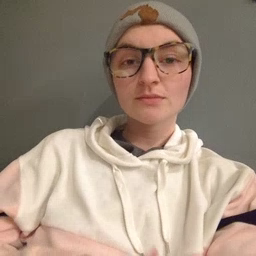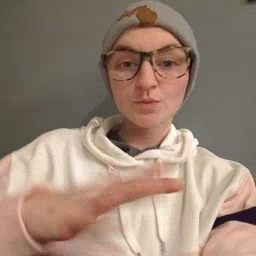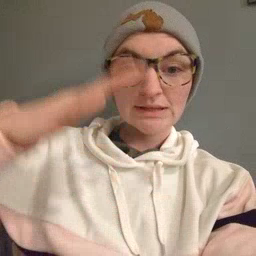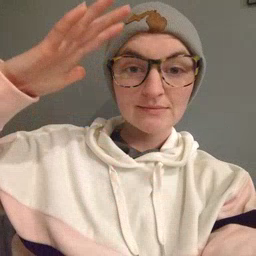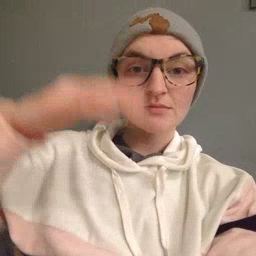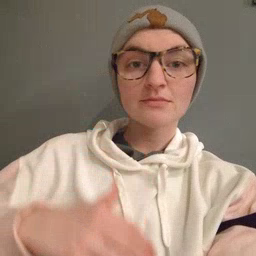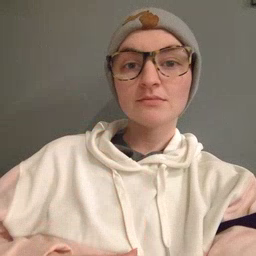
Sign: helicopter